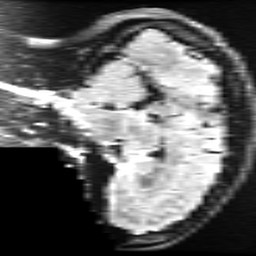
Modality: FLAIR
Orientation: sagittal
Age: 18
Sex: female
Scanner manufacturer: ge
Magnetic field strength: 3 T
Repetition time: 11 s
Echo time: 0.1497 s